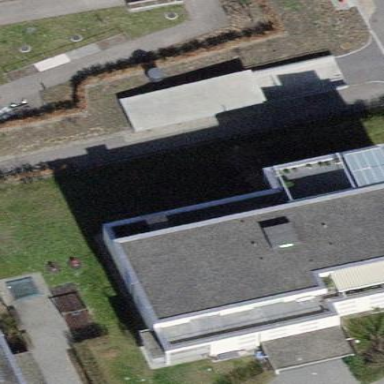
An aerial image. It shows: Flat-roofed building.